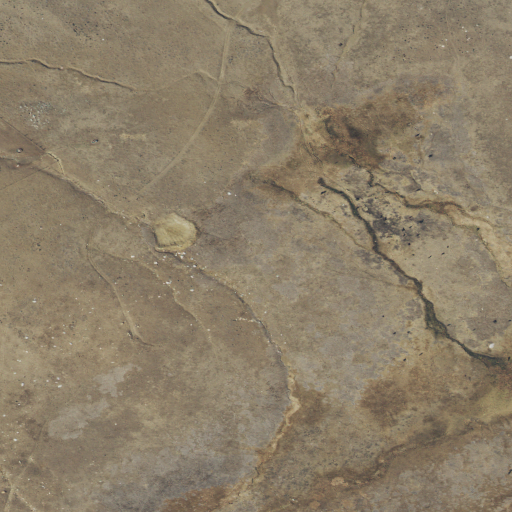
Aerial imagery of plain(s) in Utah named The Meadows containing shrub, pasture, herbaceous wetlands, and woody wetlands